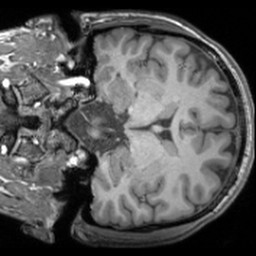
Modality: T1w
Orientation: coronal
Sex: female